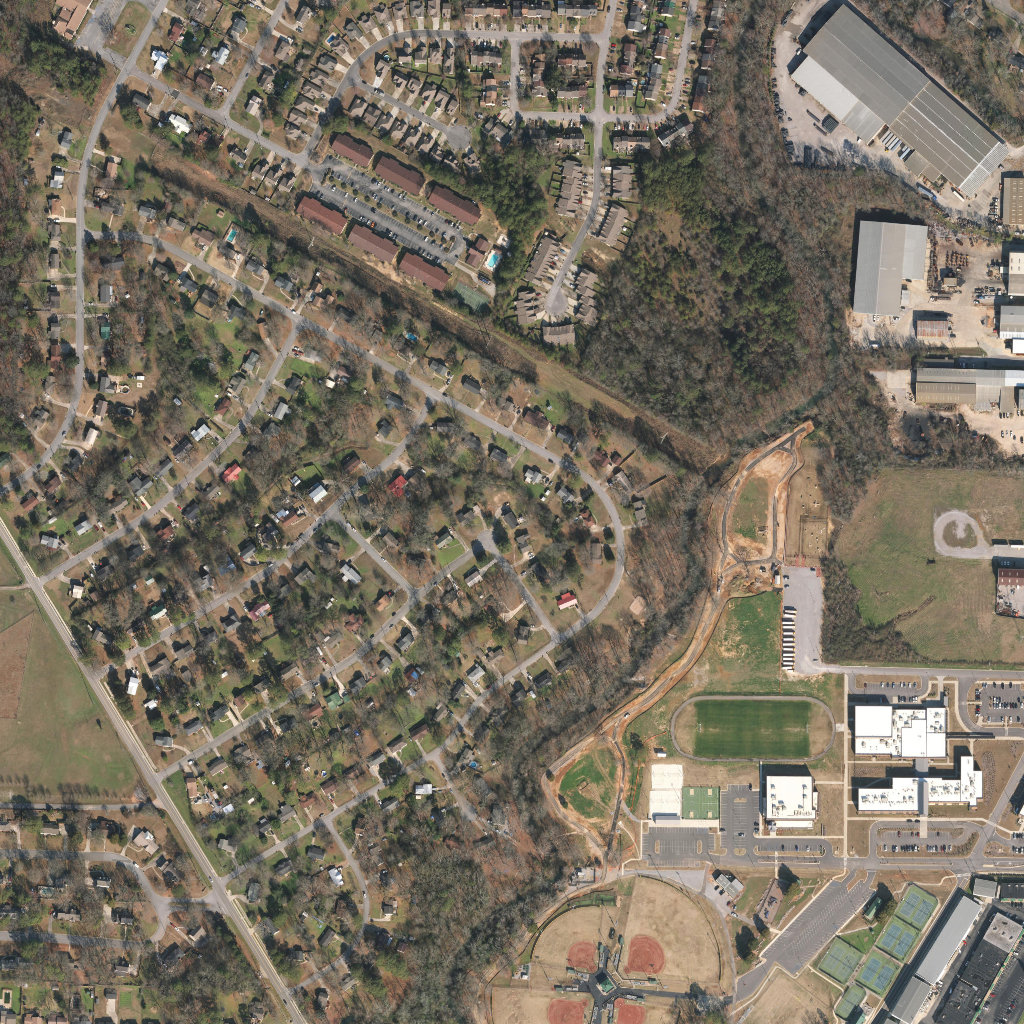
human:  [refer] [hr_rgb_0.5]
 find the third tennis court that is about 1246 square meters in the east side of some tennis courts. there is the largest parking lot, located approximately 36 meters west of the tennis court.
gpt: <box>[[83, 92, 87, 97, 0]]</box>

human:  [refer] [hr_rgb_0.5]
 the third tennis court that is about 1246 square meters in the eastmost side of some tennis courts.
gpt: <box>[[83, 92, 87, 97, 0]]</box>